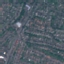
Land use / land cover: Residential